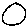
Label: circle